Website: crate-barrel
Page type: billing-address
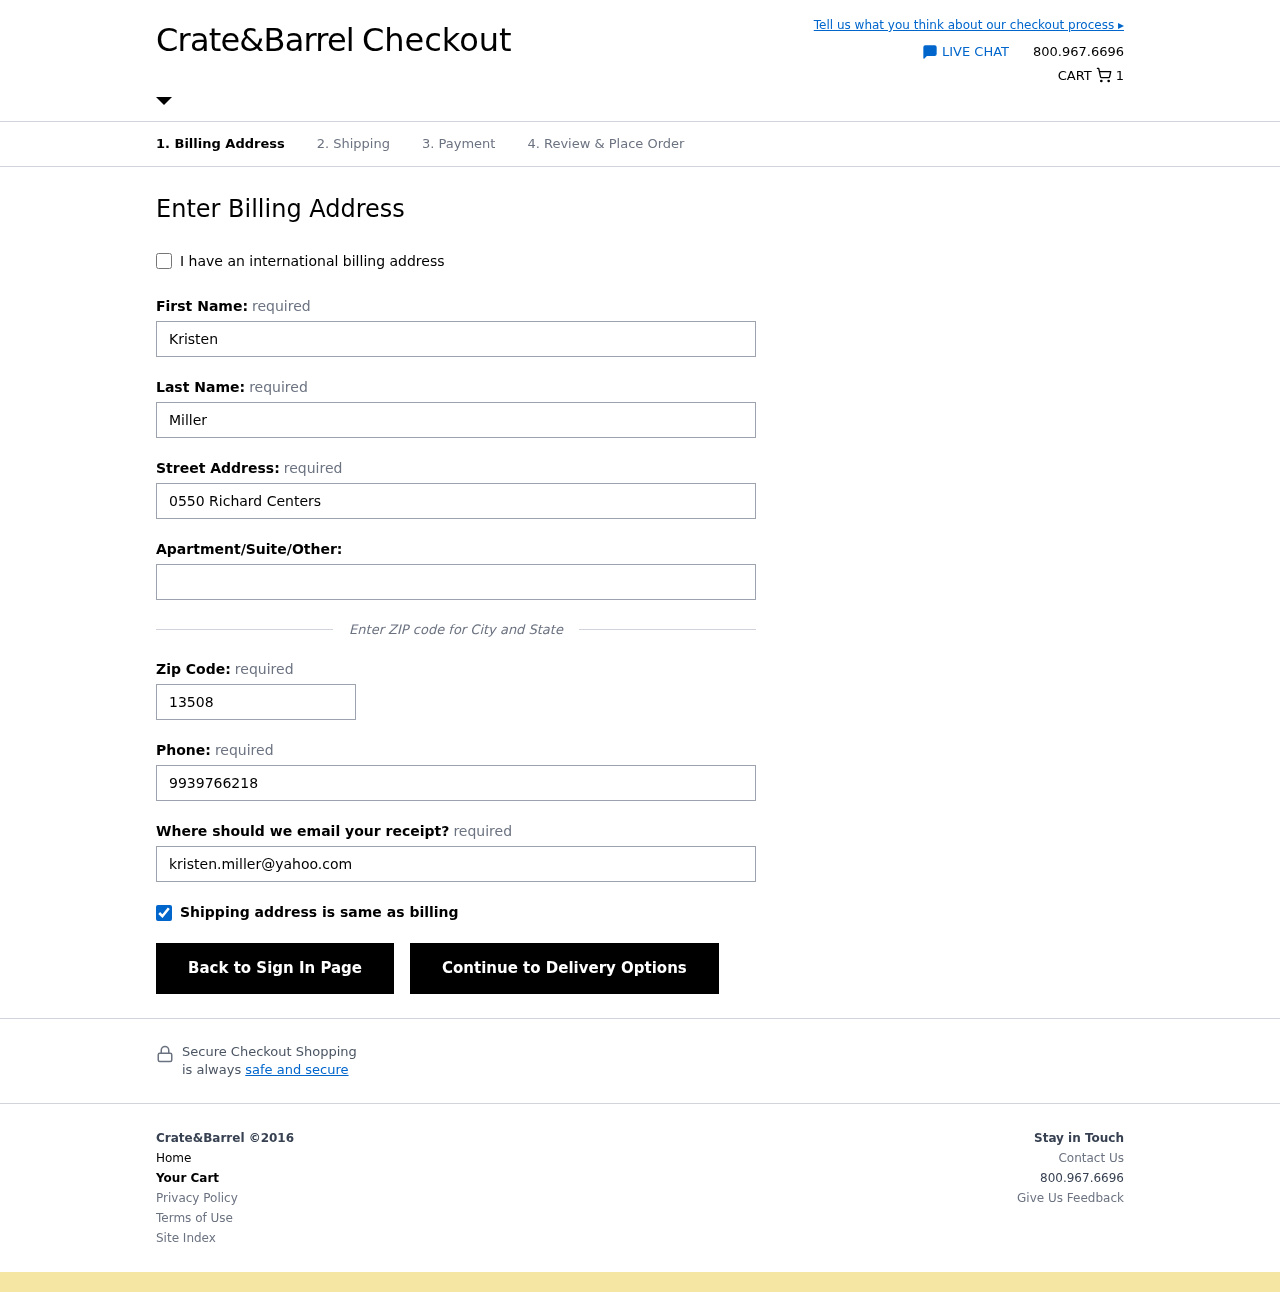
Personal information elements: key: PII_EMAIL
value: kristen.miller@yahoo.com
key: PII_FIRSTNAME
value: Kristen
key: PII_LASTNAME
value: Miller
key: PII_PHONE
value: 9939766218
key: PII_POSTCODE
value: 13508
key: PII_STREET
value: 0550 Richard Centers
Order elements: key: ORDER_NUM_ITEMS
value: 1